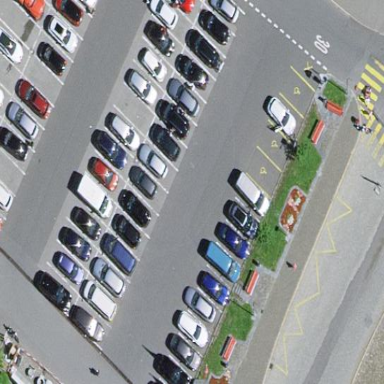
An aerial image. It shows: Parking area with surface.